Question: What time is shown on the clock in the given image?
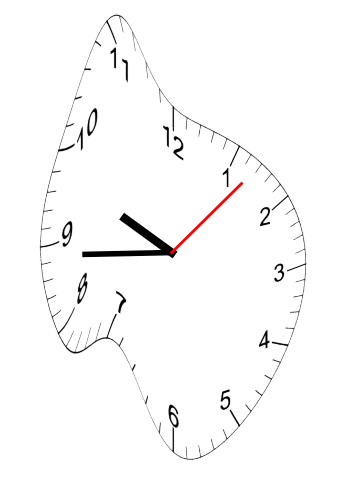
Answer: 09:44:07